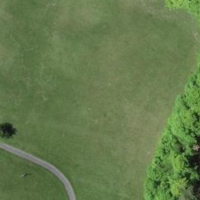
EUNIS habitat code: 41
Species observed at this site:
Primula veris